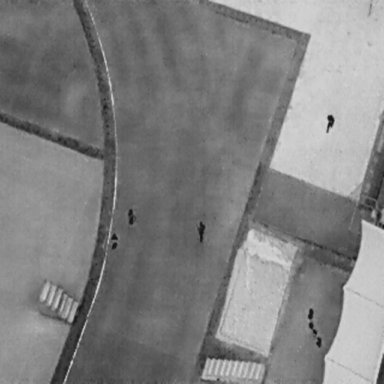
There are four People in the infrared image.